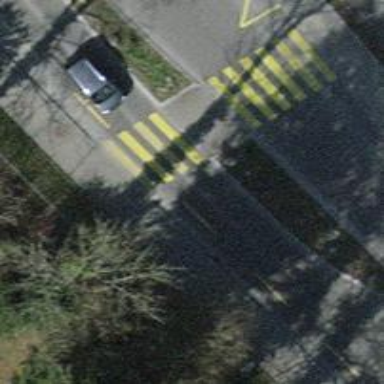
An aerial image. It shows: Uncontrolled road crossing with markings.